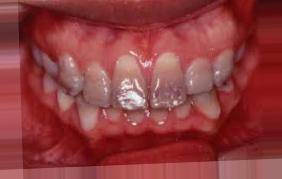
Condition: Tooth Discoloration